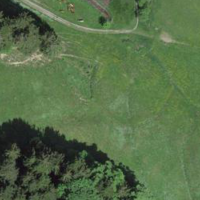
EUNIS habitat code: 24
Species observed at this site:
Equisetum sylvaticum
Filipendula ulmaria
Cirsium palustre